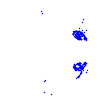
Particle: electron